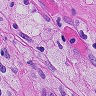
Metastatic tissue present: yes